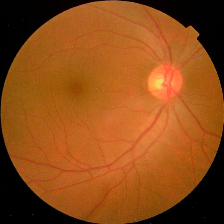
Diabetic retinopathy grade: No DR